Question: HTML, JS, PHP, MySQL
I have some rows of data which are dynamically created. Now I want to update some rows which are checked by user for editing. It may be all rows OR some of them. Like this

I have created ids of these rows like "checkbox_[Id of data in database]"
Now I want to update data. how can I take checked Ids with $_POST to update?
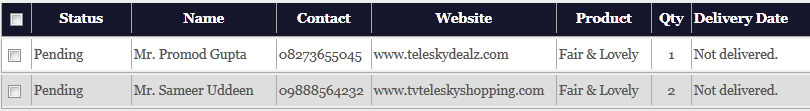
Answer: '''
<form action="test.php" method="post">
<input type="checkbox" name="check_list[]" value="value 1">
<input type="checkbox" name="check_list[]" value="value 2">
<input type="checkbox" name="check_list[]" value="value 3">
<input type="checkbox" name="check_list[]" value="value 4">
<input type="checkbox" name="check_list[]" value="value 5">
<input type="submit" />
</form>
<?php
if(!empty($_POST['check_list'])) {
foreach($_POST['check_list'] as $check) {
echo $check; //echoes the value set in the HTML form for each checked checkbox.
//so, if I were to check 1, 3, and 5 it would echo value 1, value 3, value 5.
//in your case, it would echo whatever $row['Report ID'] is equivalent to.
}
}
?>
'''